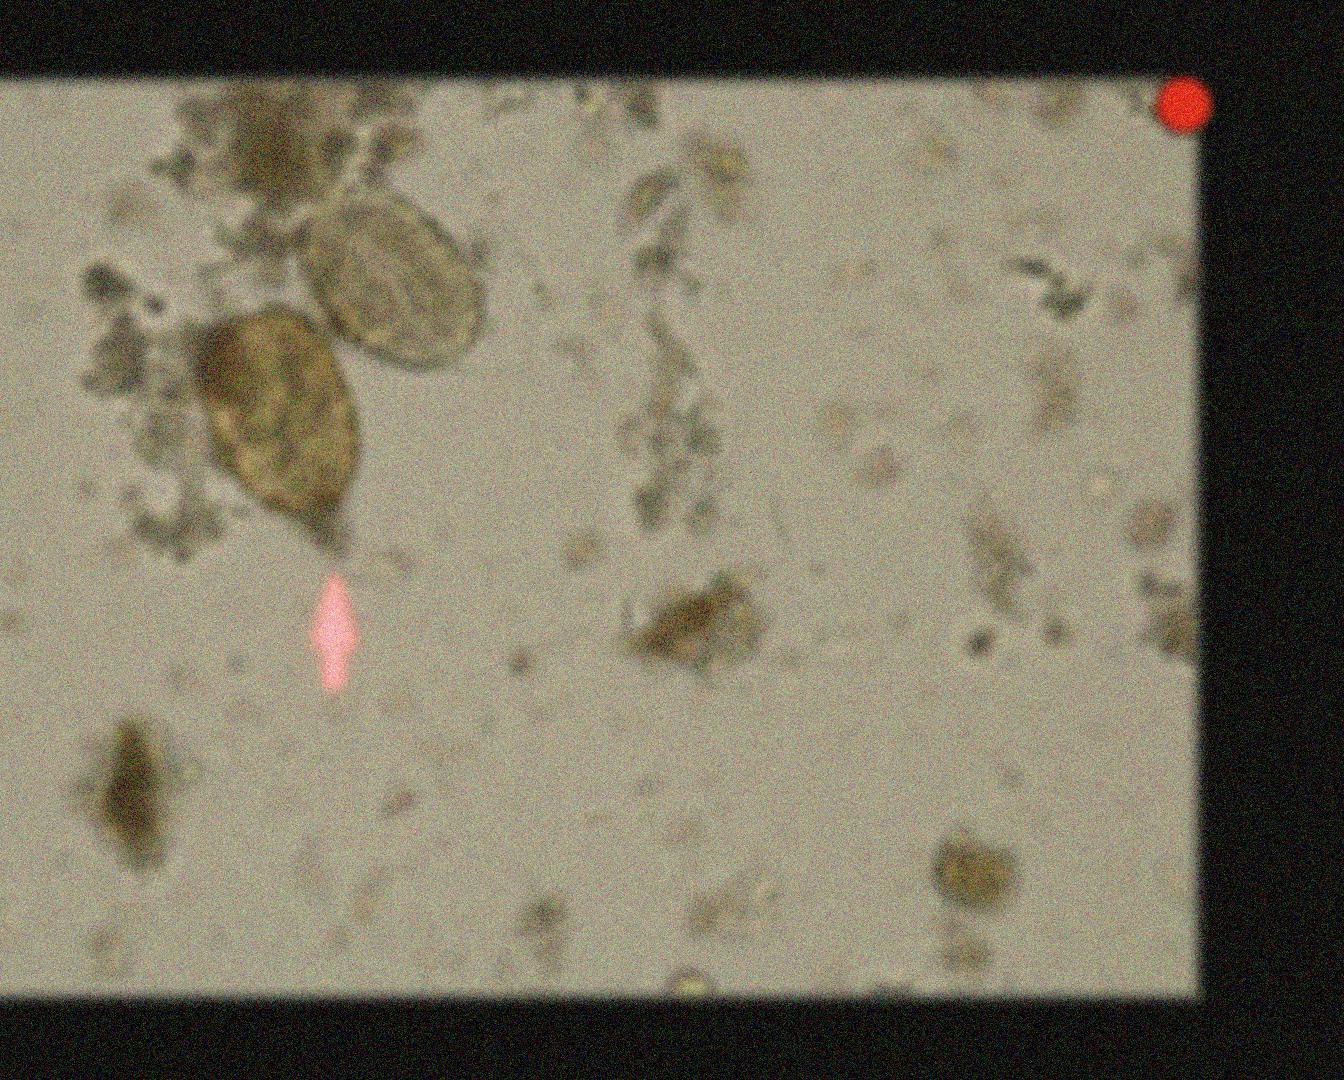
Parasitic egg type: Ascaris lumbricoides